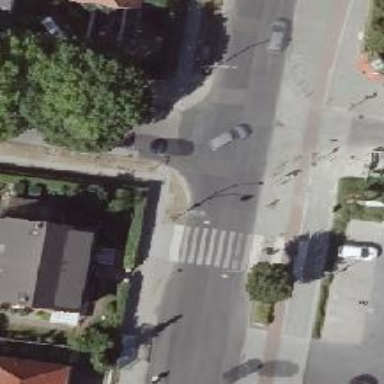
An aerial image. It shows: Marked zebra crossing with distinct zebra markings.